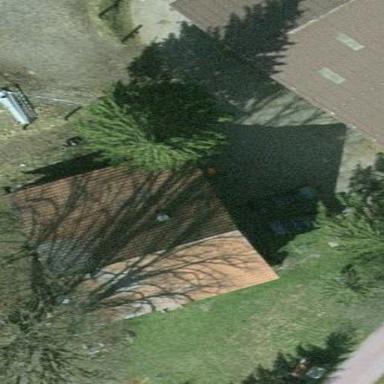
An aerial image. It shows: Building with gabled roof oriented across.